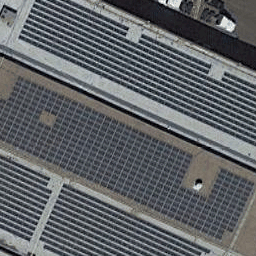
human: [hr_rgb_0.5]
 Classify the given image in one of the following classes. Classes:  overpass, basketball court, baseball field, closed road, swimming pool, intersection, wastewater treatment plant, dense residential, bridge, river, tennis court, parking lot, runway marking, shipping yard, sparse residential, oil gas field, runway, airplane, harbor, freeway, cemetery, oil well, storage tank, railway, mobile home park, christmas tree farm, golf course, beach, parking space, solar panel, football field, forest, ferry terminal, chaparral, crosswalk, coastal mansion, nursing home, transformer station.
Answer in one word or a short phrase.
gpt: solar panel